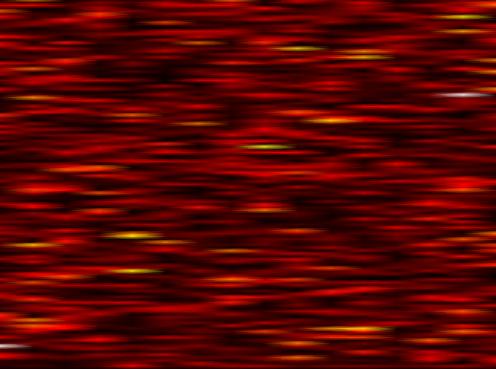
Label: FBMC